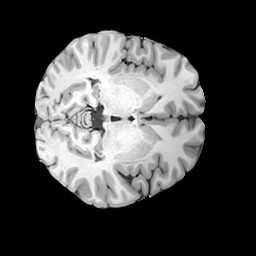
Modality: T1w
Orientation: axial
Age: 23
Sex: female
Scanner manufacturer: siemens
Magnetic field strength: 3 T
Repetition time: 2 s
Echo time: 0.0024 s